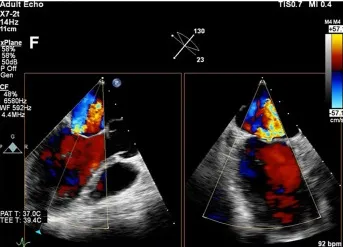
TEE (C,F) mild-to-moderate central mitral regurgitation was seen on both TTE and TEE with color Doppler.
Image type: radiology (ultrasound)